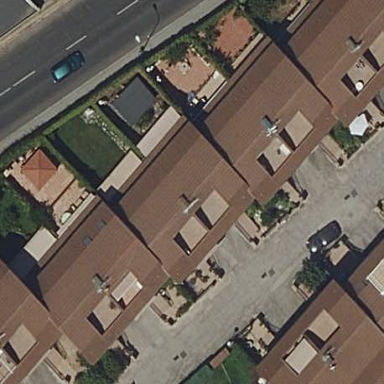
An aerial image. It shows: Residential building.